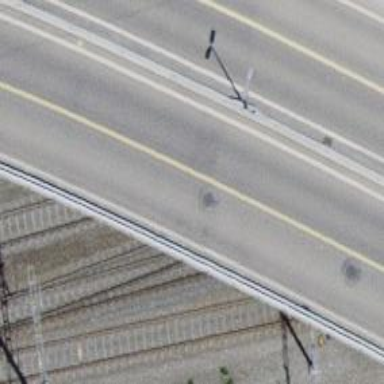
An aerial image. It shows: Single-track railway siding with electrified contact lines.